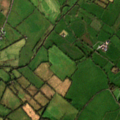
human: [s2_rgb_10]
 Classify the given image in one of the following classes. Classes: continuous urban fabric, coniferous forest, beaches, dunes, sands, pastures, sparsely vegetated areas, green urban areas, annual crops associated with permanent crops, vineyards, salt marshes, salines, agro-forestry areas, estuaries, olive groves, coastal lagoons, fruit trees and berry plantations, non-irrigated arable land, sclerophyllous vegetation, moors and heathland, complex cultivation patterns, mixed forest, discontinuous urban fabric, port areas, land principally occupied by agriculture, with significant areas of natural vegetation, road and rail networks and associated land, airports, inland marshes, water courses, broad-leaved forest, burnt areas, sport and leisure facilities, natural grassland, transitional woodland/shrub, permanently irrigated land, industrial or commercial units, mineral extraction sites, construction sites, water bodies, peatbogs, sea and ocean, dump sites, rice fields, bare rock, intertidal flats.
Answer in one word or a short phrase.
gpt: pastures